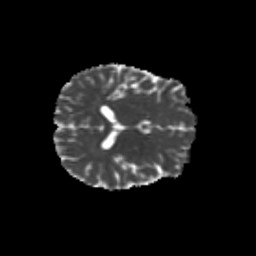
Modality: MD
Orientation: axial
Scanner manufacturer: siemens
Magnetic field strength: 3 T
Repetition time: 9.2 s
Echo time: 0.084 s